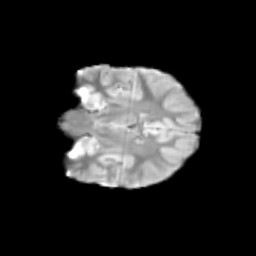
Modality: T2w
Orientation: coronal
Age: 9
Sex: female
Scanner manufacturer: siemens
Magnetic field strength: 3 T
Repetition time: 3.8 s
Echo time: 0.07 s